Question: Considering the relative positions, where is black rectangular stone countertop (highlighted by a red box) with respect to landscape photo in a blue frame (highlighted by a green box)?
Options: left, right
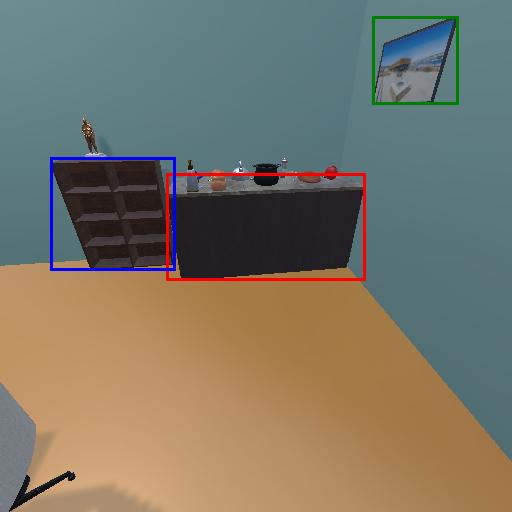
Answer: left